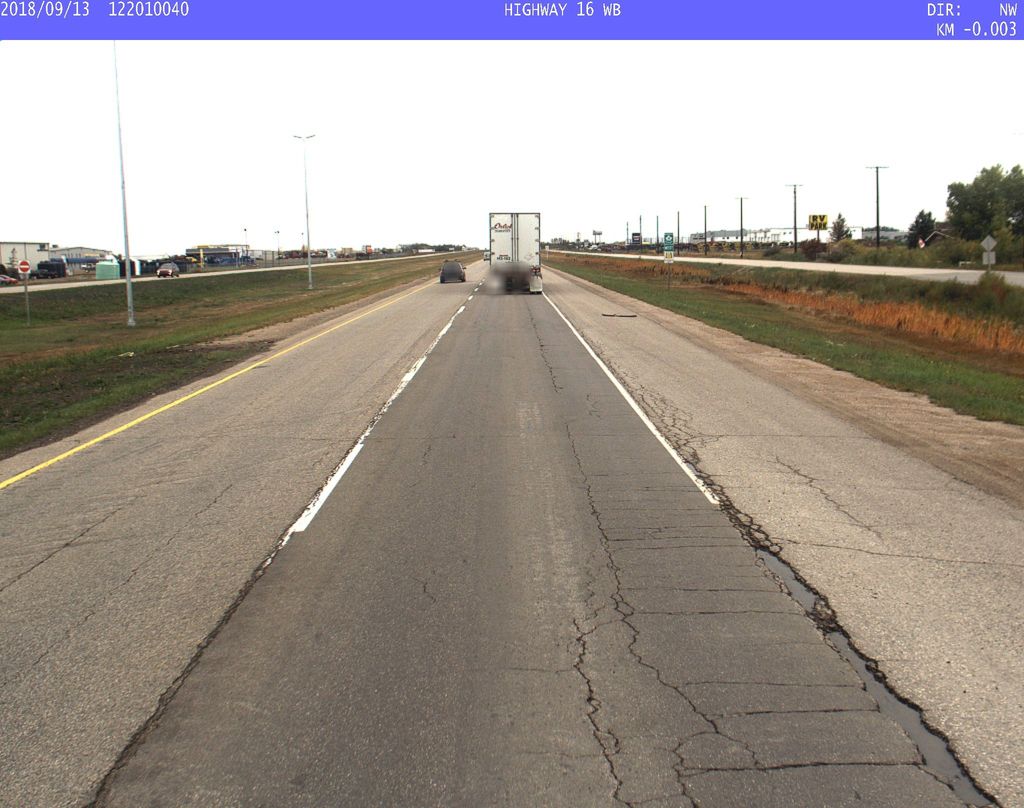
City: saskatoon